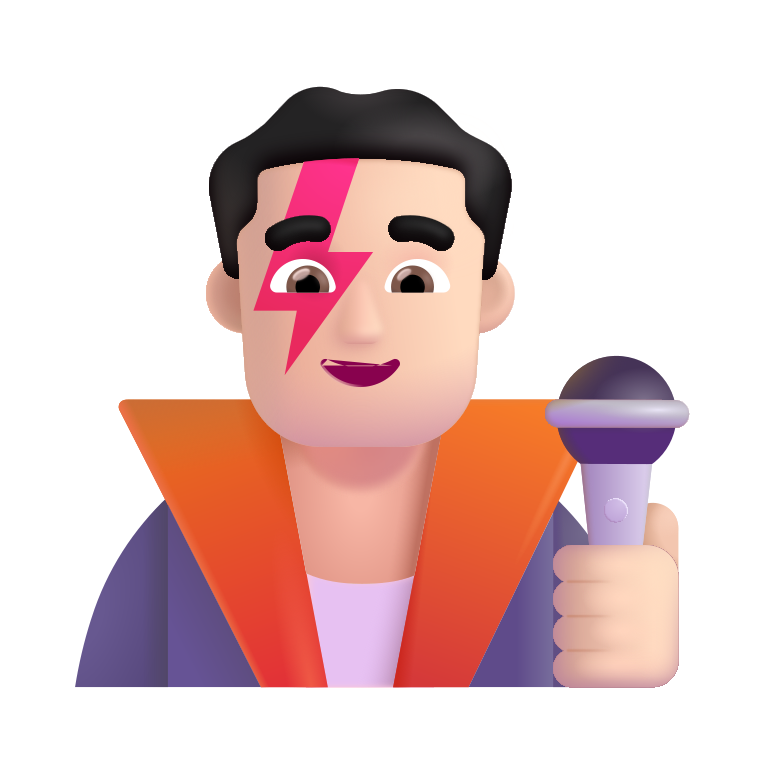
man singer color light